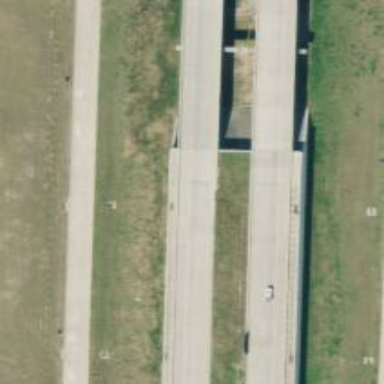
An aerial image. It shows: Motorway bridge.